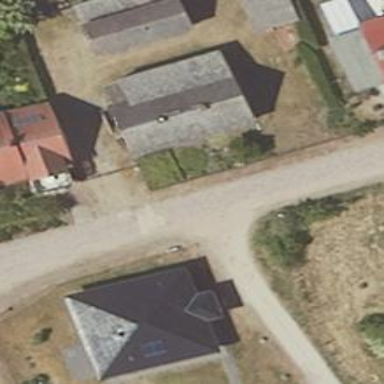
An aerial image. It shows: Residential road.